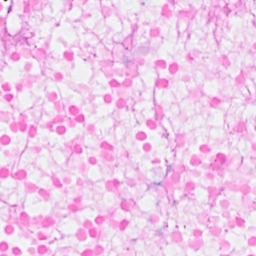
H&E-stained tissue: Breast